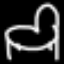
Label: chair